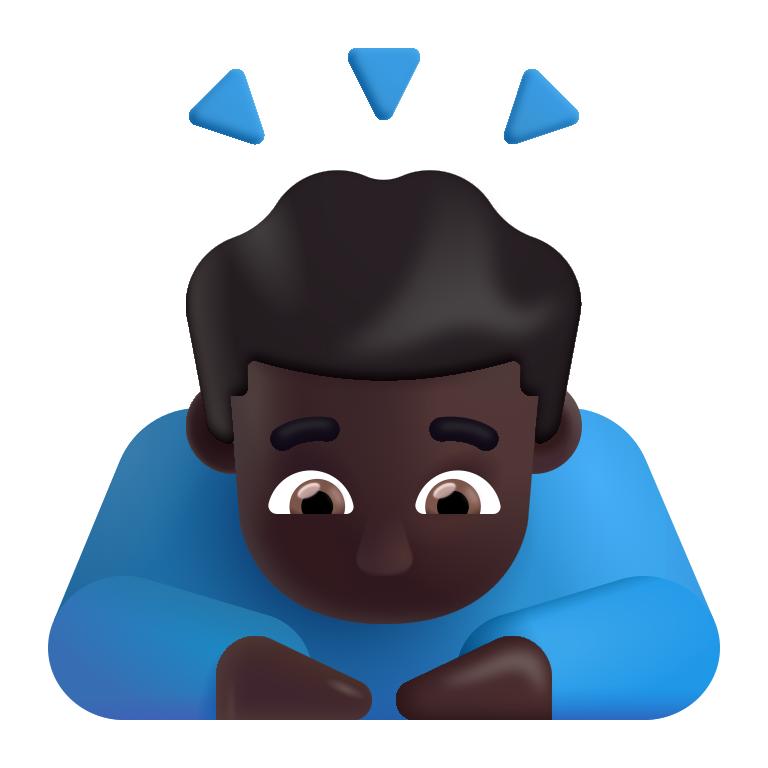
man bowing color dark